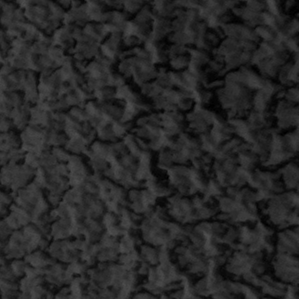
Label: frost